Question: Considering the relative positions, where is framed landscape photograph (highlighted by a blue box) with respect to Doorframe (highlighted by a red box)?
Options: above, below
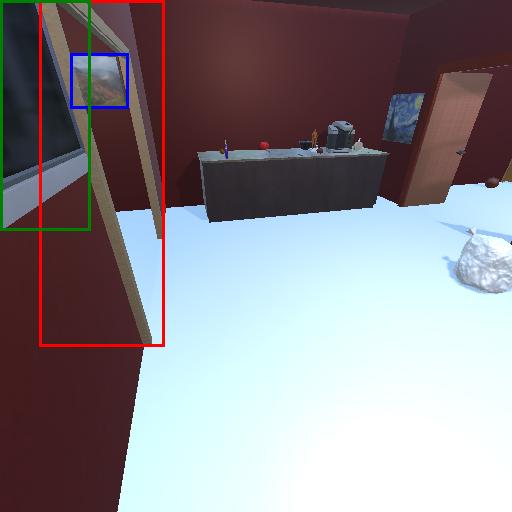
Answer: above